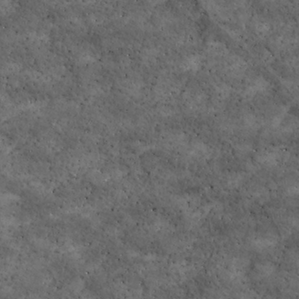
Label: non_frost